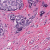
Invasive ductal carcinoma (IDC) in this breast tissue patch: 1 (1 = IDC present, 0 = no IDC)